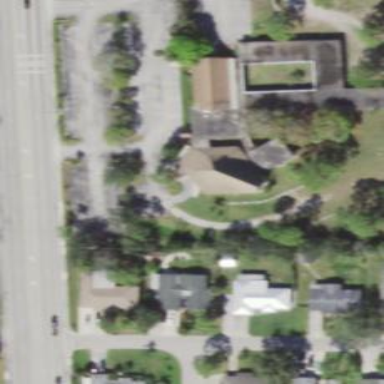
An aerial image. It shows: Church which is place of worship.